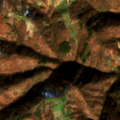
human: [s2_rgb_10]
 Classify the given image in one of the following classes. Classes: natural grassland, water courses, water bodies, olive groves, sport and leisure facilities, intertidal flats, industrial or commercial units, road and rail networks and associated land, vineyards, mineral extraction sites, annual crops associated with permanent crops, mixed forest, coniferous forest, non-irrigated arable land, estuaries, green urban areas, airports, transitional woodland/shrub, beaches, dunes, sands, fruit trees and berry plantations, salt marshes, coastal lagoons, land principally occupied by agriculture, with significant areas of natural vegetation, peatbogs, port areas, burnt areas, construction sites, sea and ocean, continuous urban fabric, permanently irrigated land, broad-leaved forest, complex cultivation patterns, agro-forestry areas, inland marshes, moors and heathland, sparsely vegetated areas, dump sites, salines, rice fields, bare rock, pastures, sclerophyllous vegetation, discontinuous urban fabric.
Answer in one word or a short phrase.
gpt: land principally occupied by agriculture, with significant areas of natural vegetation, broad-leaved forest